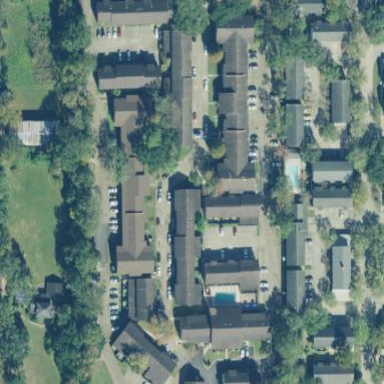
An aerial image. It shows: Residential area with apartments.